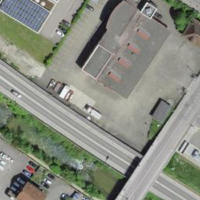
EUNIS habitat code: 54
Species observed at this site:
Ficus carica